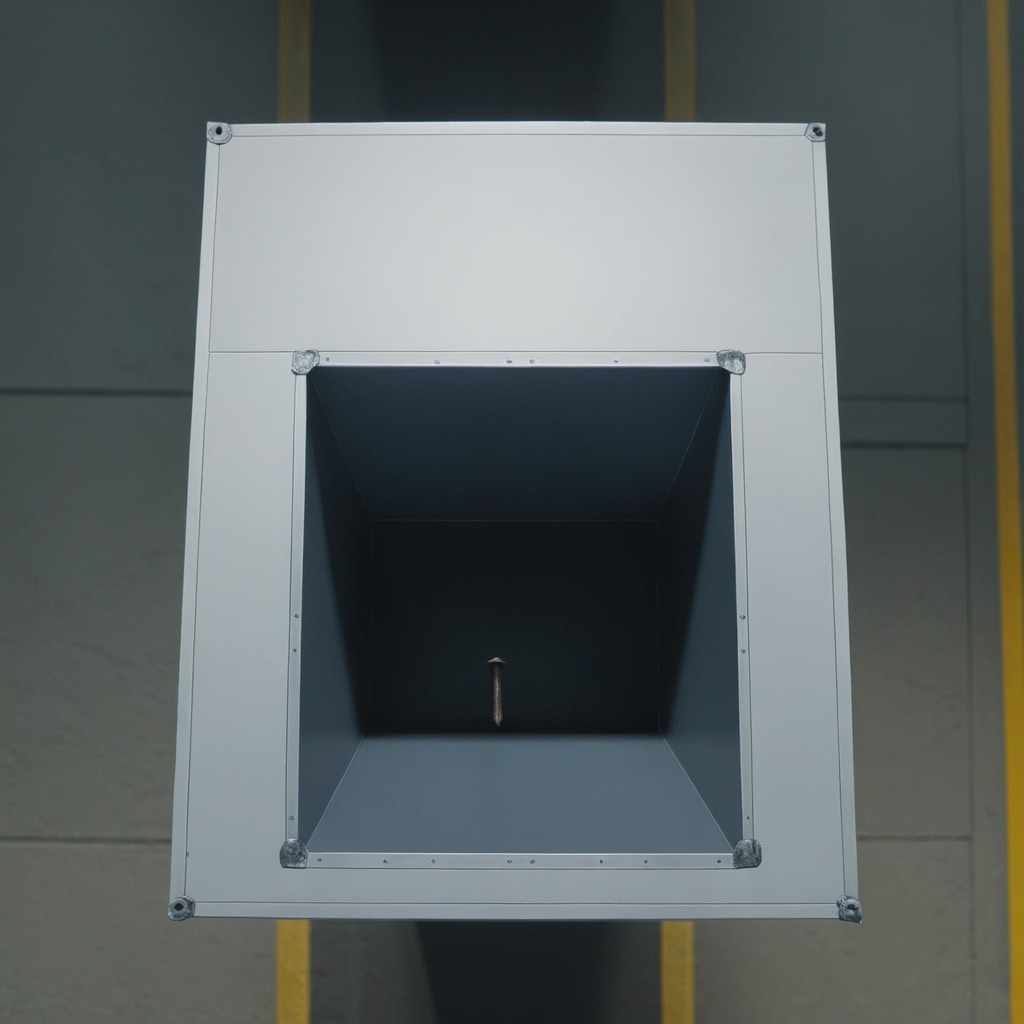
A nail is lying on the toolbox surface.